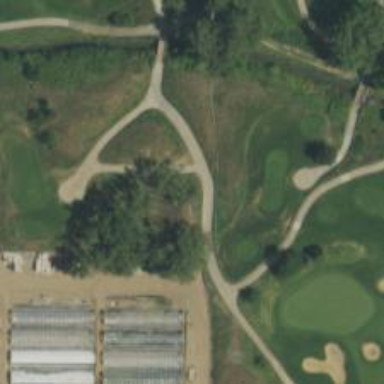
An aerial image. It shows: Cartpath track for golf.